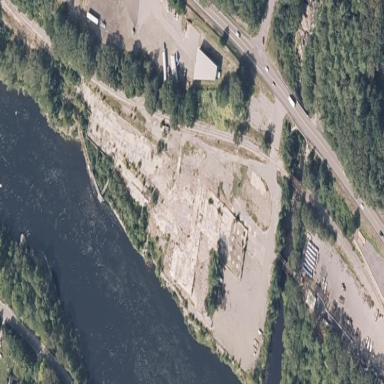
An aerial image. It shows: Historic factory.